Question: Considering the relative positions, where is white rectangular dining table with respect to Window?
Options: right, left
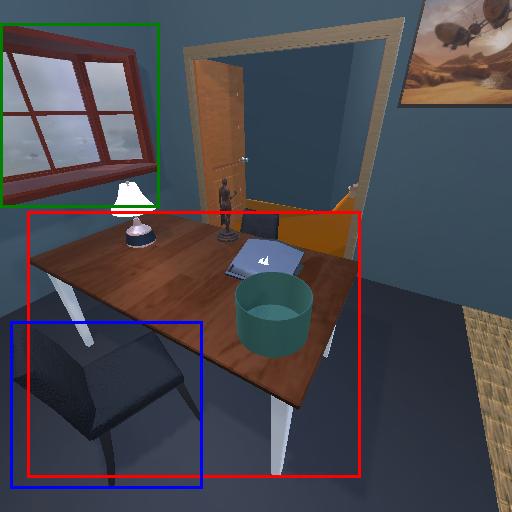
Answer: right